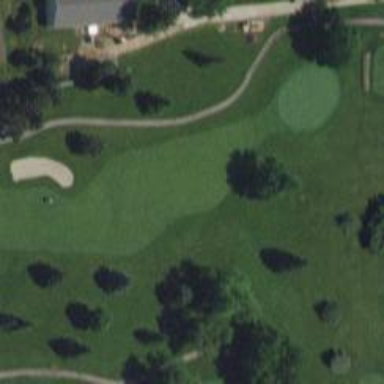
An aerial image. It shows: Golf hole.